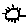
Label: sun